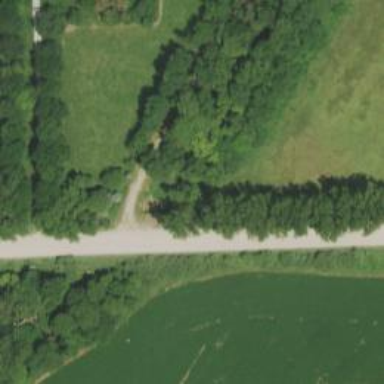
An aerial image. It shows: Unclassified road.